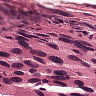
Metastatic tissue present: yes